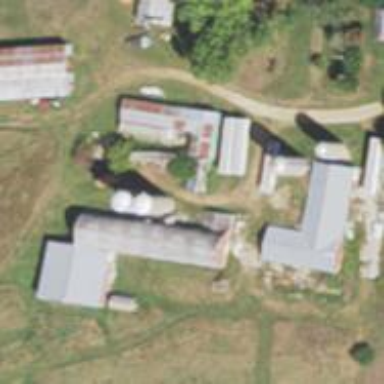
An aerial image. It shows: Silo.